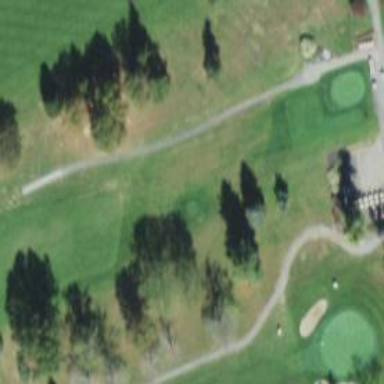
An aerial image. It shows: Service road used as golf cart path.